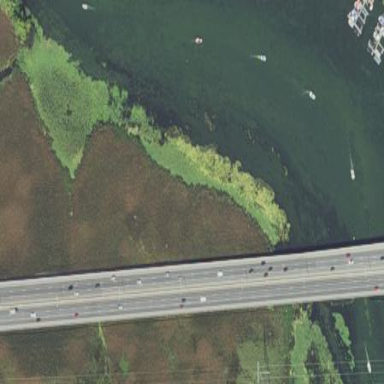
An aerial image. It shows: Man-made bridge.